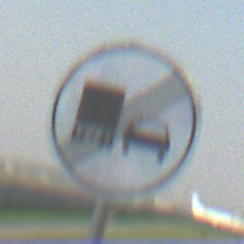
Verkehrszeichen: EndeUeberholverbotKraftfahrzeuge
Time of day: MorningAfternoon
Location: Outdoor (Special)
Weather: Clear
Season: NotSpecified
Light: Natural